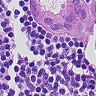
Metastatic tissue present: yes